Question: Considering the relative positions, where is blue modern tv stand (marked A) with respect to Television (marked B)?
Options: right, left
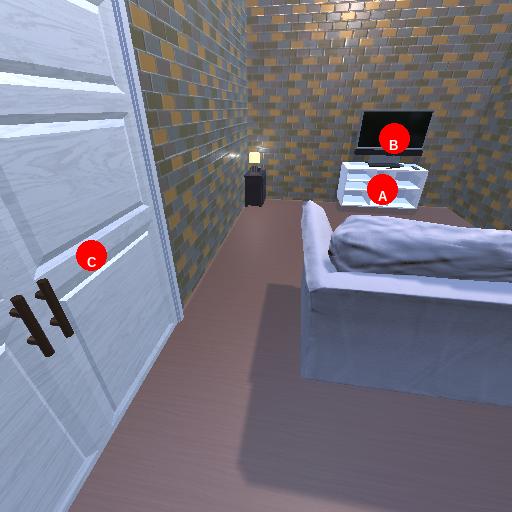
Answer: right